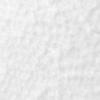
Label: no_change